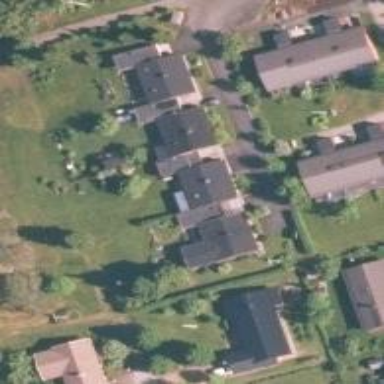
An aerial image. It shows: Terrace building.